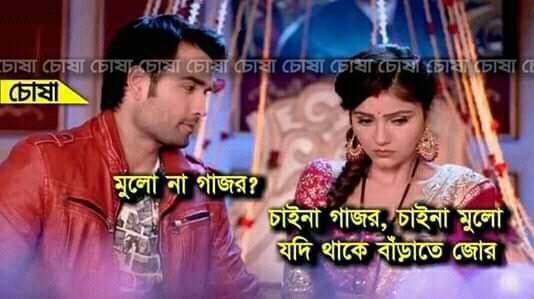
Caption: মুলো না গাজর ?    চাইনা গাজর , চাইনা মুলো  যদি থাকে বাড়াতে জোর
Label: hate